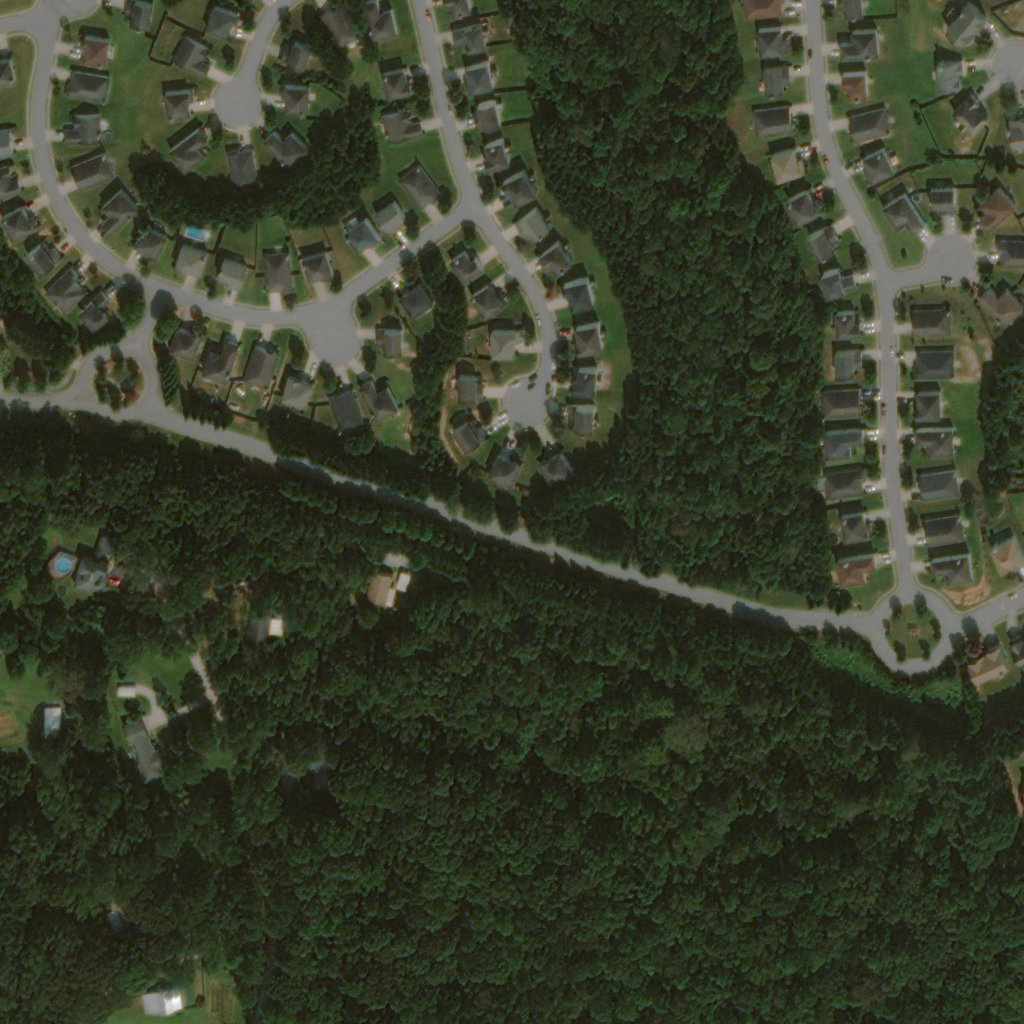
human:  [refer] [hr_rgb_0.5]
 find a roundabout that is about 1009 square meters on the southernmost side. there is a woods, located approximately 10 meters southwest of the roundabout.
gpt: <box>[[84, 57, 94, 66, 0]]</box>

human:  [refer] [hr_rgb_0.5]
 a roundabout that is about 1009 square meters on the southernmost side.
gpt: <box>[[84, 57, 94, 66, 0]]</box>